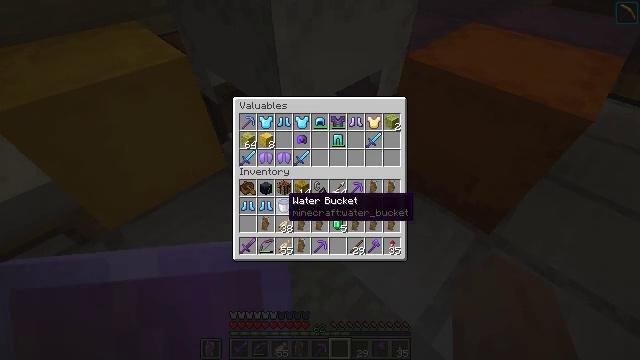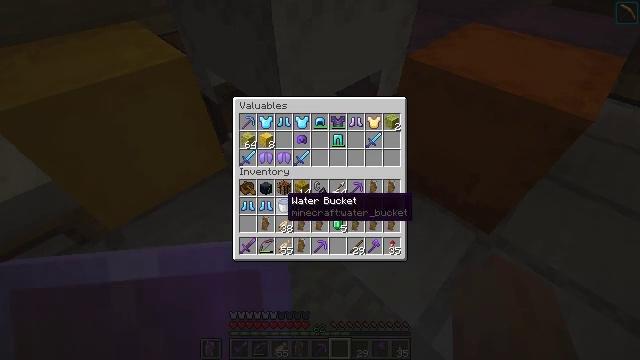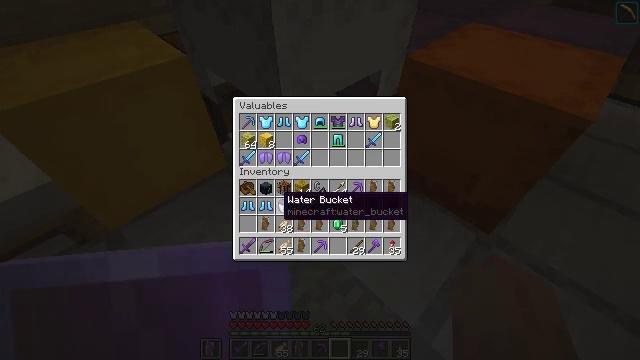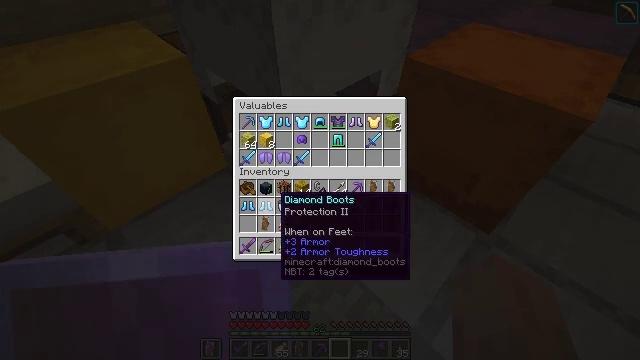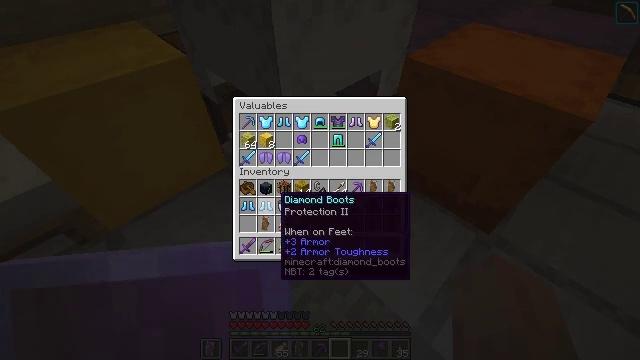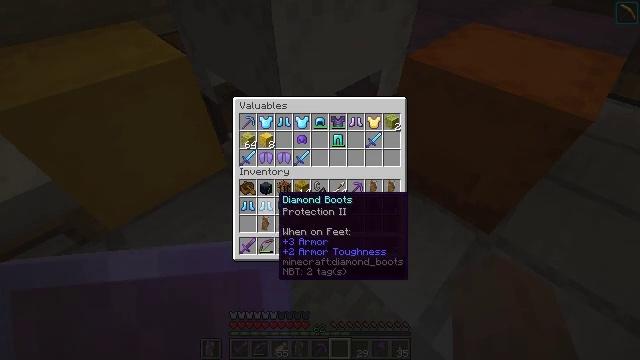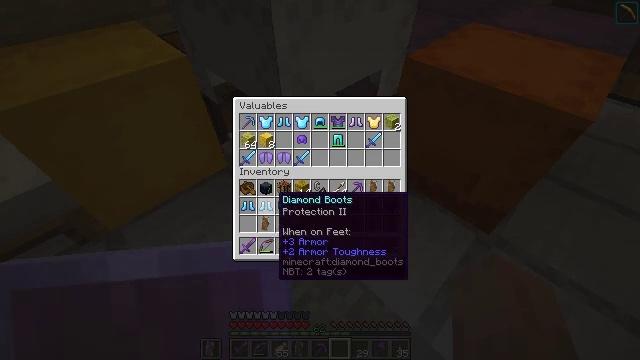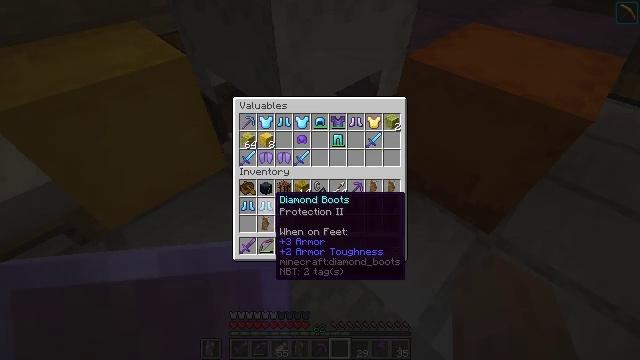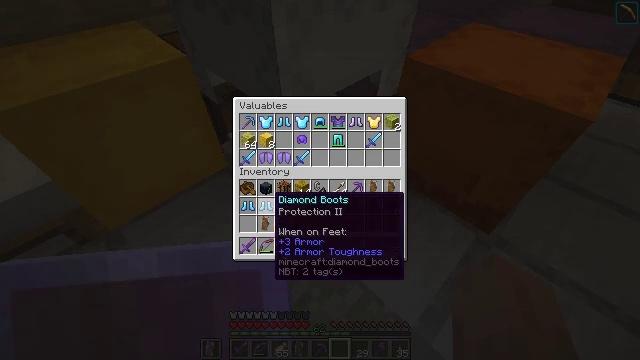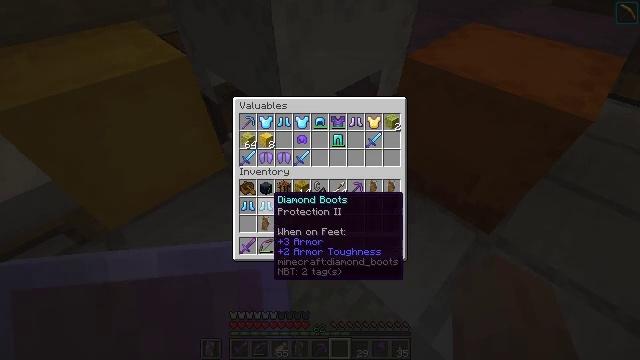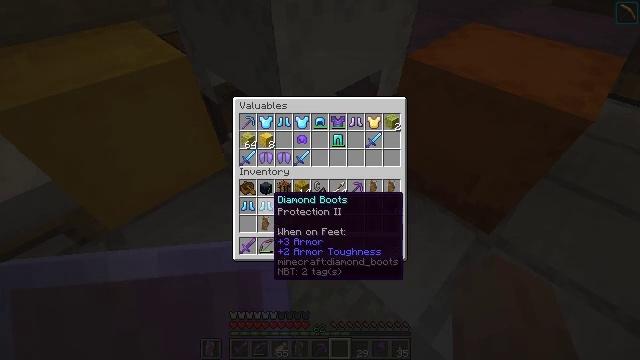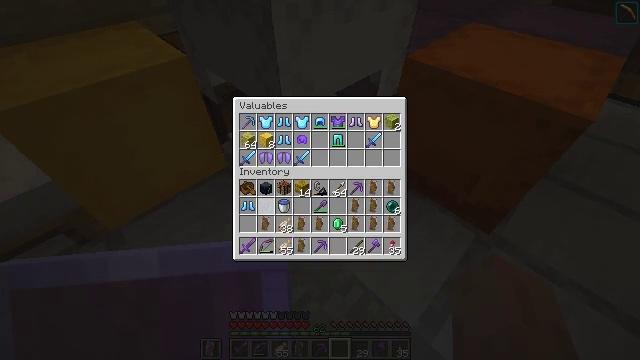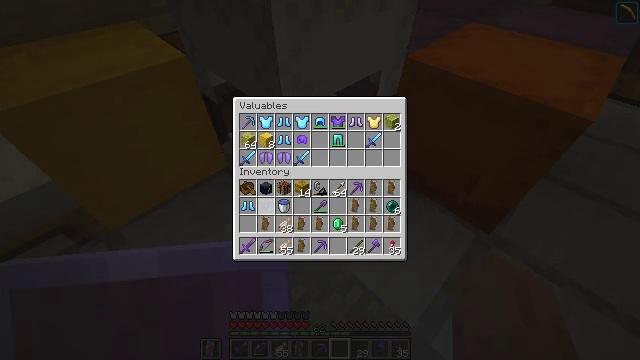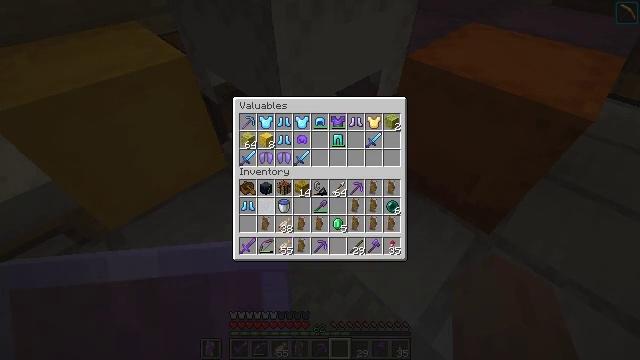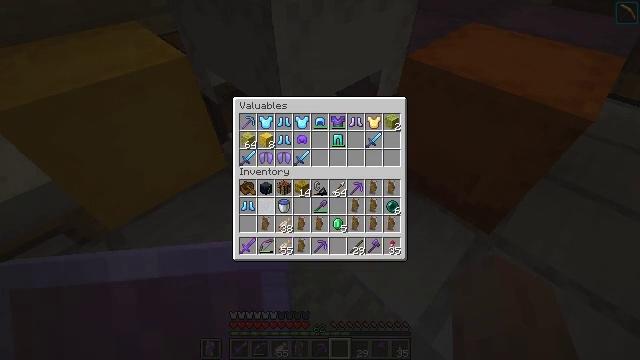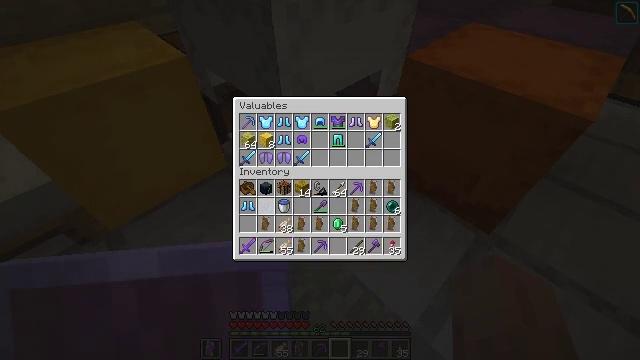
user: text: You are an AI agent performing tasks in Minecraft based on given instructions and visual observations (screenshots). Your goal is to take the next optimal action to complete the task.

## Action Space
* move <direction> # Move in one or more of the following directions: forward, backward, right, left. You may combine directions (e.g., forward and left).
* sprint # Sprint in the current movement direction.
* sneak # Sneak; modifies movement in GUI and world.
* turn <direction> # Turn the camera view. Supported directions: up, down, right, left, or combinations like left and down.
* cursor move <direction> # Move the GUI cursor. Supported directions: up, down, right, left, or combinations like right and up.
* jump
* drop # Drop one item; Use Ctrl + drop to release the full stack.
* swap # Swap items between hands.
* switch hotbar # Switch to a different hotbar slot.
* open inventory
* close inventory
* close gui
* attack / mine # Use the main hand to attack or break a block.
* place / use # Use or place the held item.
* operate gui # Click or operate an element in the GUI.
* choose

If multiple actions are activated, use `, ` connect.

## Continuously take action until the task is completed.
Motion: motion action
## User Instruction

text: Drop a shield.
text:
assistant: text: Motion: sneak
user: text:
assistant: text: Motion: sneak
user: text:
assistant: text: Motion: sneak
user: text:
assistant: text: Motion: sneak
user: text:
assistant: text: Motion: sneak
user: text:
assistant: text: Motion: sneak
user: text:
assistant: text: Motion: sneak
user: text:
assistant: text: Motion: sneak
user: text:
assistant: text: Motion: sneak
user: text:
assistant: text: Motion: sneak
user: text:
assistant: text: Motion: sneak, attack / mine
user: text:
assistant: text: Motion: sneak, attack / mine
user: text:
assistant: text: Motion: sneak, attack / mine
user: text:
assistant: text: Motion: sneak
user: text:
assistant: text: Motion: sneak
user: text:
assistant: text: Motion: sneak
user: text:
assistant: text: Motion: sneak
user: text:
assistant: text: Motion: sneak
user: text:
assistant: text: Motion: sneak
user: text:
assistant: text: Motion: sneak, attack / mine
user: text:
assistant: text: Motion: sneak, attack / mine
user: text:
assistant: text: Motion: sneak, attack / mine
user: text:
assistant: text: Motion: sneak
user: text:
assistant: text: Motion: sneak
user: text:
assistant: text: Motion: sneak, turn right
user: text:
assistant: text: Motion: sneak, turn right
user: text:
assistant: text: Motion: turn right
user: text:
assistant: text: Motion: turn right
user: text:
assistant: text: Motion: turn right
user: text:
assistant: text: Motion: no_op